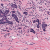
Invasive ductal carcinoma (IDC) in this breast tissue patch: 0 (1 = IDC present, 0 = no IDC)